Aerial crown-view tile of a tropical tree (Barro Colorado Island, Panama), acquired 20240611:
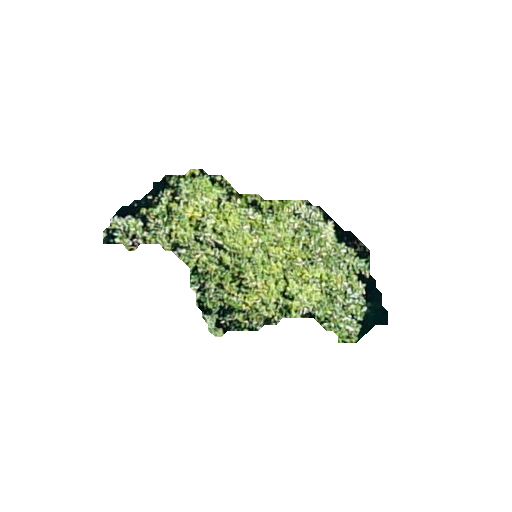
Species: Miconia argentea
GBIF accepted scientific name: Miconia argentea
Crown area: 42.94 m²